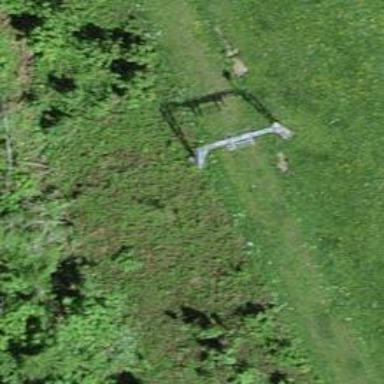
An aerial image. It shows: Pylon for aerialway.